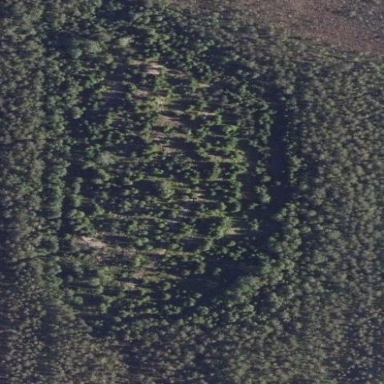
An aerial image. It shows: Islet surrounded by forest.